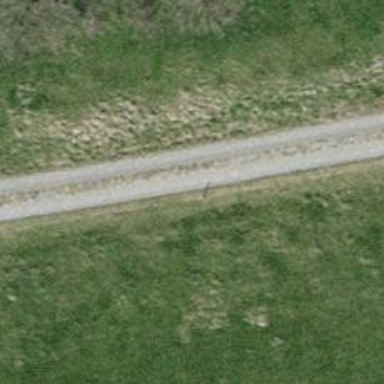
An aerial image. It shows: Track with grade 3 surface.